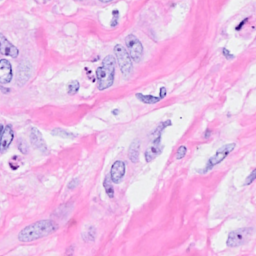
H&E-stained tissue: Breast